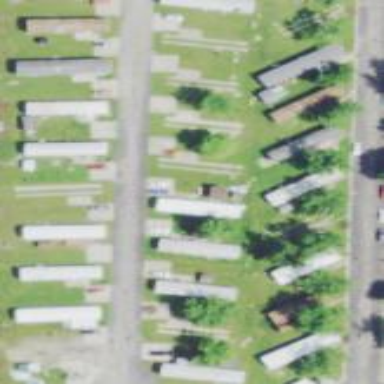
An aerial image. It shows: Residential area known as trailer park.